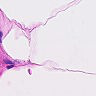
Metastatic tissue present: no